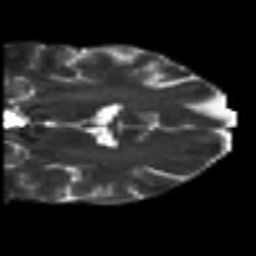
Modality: T2w
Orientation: coronal
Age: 48
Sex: male
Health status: healthy
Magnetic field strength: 3 T
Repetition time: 7 s
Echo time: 0.0926 s